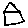
Label: house